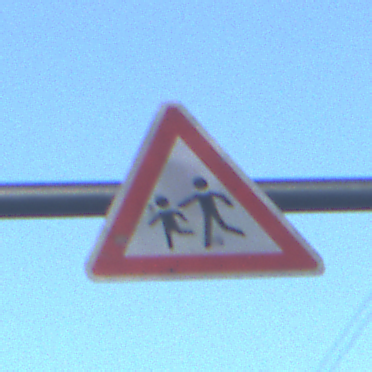
Verkehrszeichen: KinderRechts
Umgebung: Outdoor, RoadRail
Tageszeit: SunriseSunset
Wetter: Clear
Licht: Natural
Jahreszeit: NotSpecified
Kontrast: LowContrast